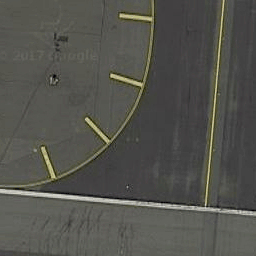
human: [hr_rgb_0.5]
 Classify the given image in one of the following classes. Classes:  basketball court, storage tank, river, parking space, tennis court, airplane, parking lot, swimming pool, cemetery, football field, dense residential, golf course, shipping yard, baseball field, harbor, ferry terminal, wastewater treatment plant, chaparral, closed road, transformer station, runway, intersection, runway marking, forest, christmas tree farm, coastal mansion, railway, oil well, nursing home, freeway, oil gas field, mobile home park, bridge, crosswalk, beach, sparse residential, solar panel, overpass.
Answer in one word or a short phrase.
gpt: runway marking